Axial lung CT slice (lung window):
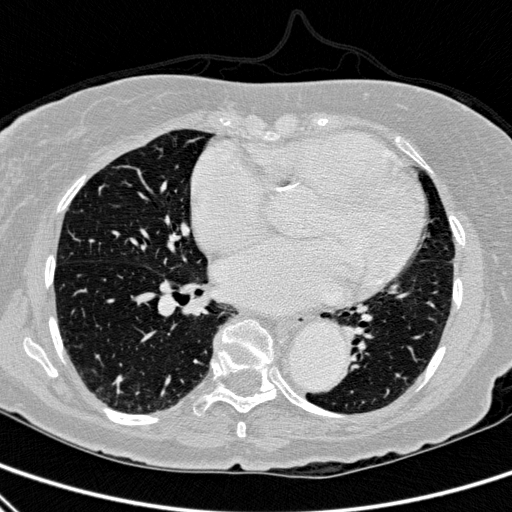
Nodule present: no